Question: I needed some help with Excel functions as I am not really sure how to achieve this.
Basically, this picture shows my data structure:

I am aware that I can use Index& Match excel functions together for columns but I am not sure if it is possible use Index&Match together on two row conditions.
Requirement:
I have three products, product A, product B and Product C. I want to be able to quickly calculate the actual revenue and and you can see the data structure in the image above. My top-most row is 'month'. For each month, I have 4 columns, of which 2 need to be calculated should the condition match.
This is the condition. An example, for product A, calculate the 'total sumproduct(multiples column actual customers x Price Actuals)' for yearMonth 201501.
So basically,first, for product A, it would need to find YearMonth 201501, and when it is found, it should find columns Actual Customers and Price Actuals and return the SUMPRODUCT of Actual Customers and Price Actuals.
Is it possible to do this?
I have searched the Internet a bit and I have not found a solution.
Update:I thought I could post the follow-up question in the same thread insted of Cristiano duplicates... For the accepted answer, in the excel formula, how can it be divided by the total amount of "actual customers" for that month?
Simply adding "actual customers" with a slash before IT does not work.
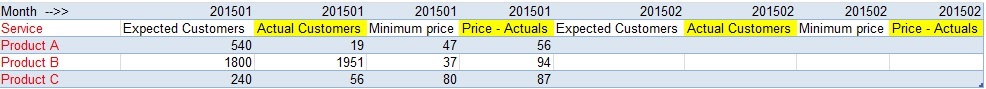
Answer: You need a cell where you specify the month you want to look up. Give that cell the name "TheMonth".
You need a cell where you specify the product you want to look up. Give that cell the name "TheProduct".
Then, assuming your screenshot starts in cell A1, you can use
'''
=SUMPRODUCT($B$3:$I$5*($B$1:$I$1=TheMonth)*(($B$2:$I$2="Actual Customers")+($B$2:$I$2="Price - Actuals"))*($A$3:$A$5=TheProduct))
'''
Next time, please post a link to a workbook. It's not much fun typing in the text and numbers from a screenshot in order to verify a formula.
Here is the <URL> with the formula in action.